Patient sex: M
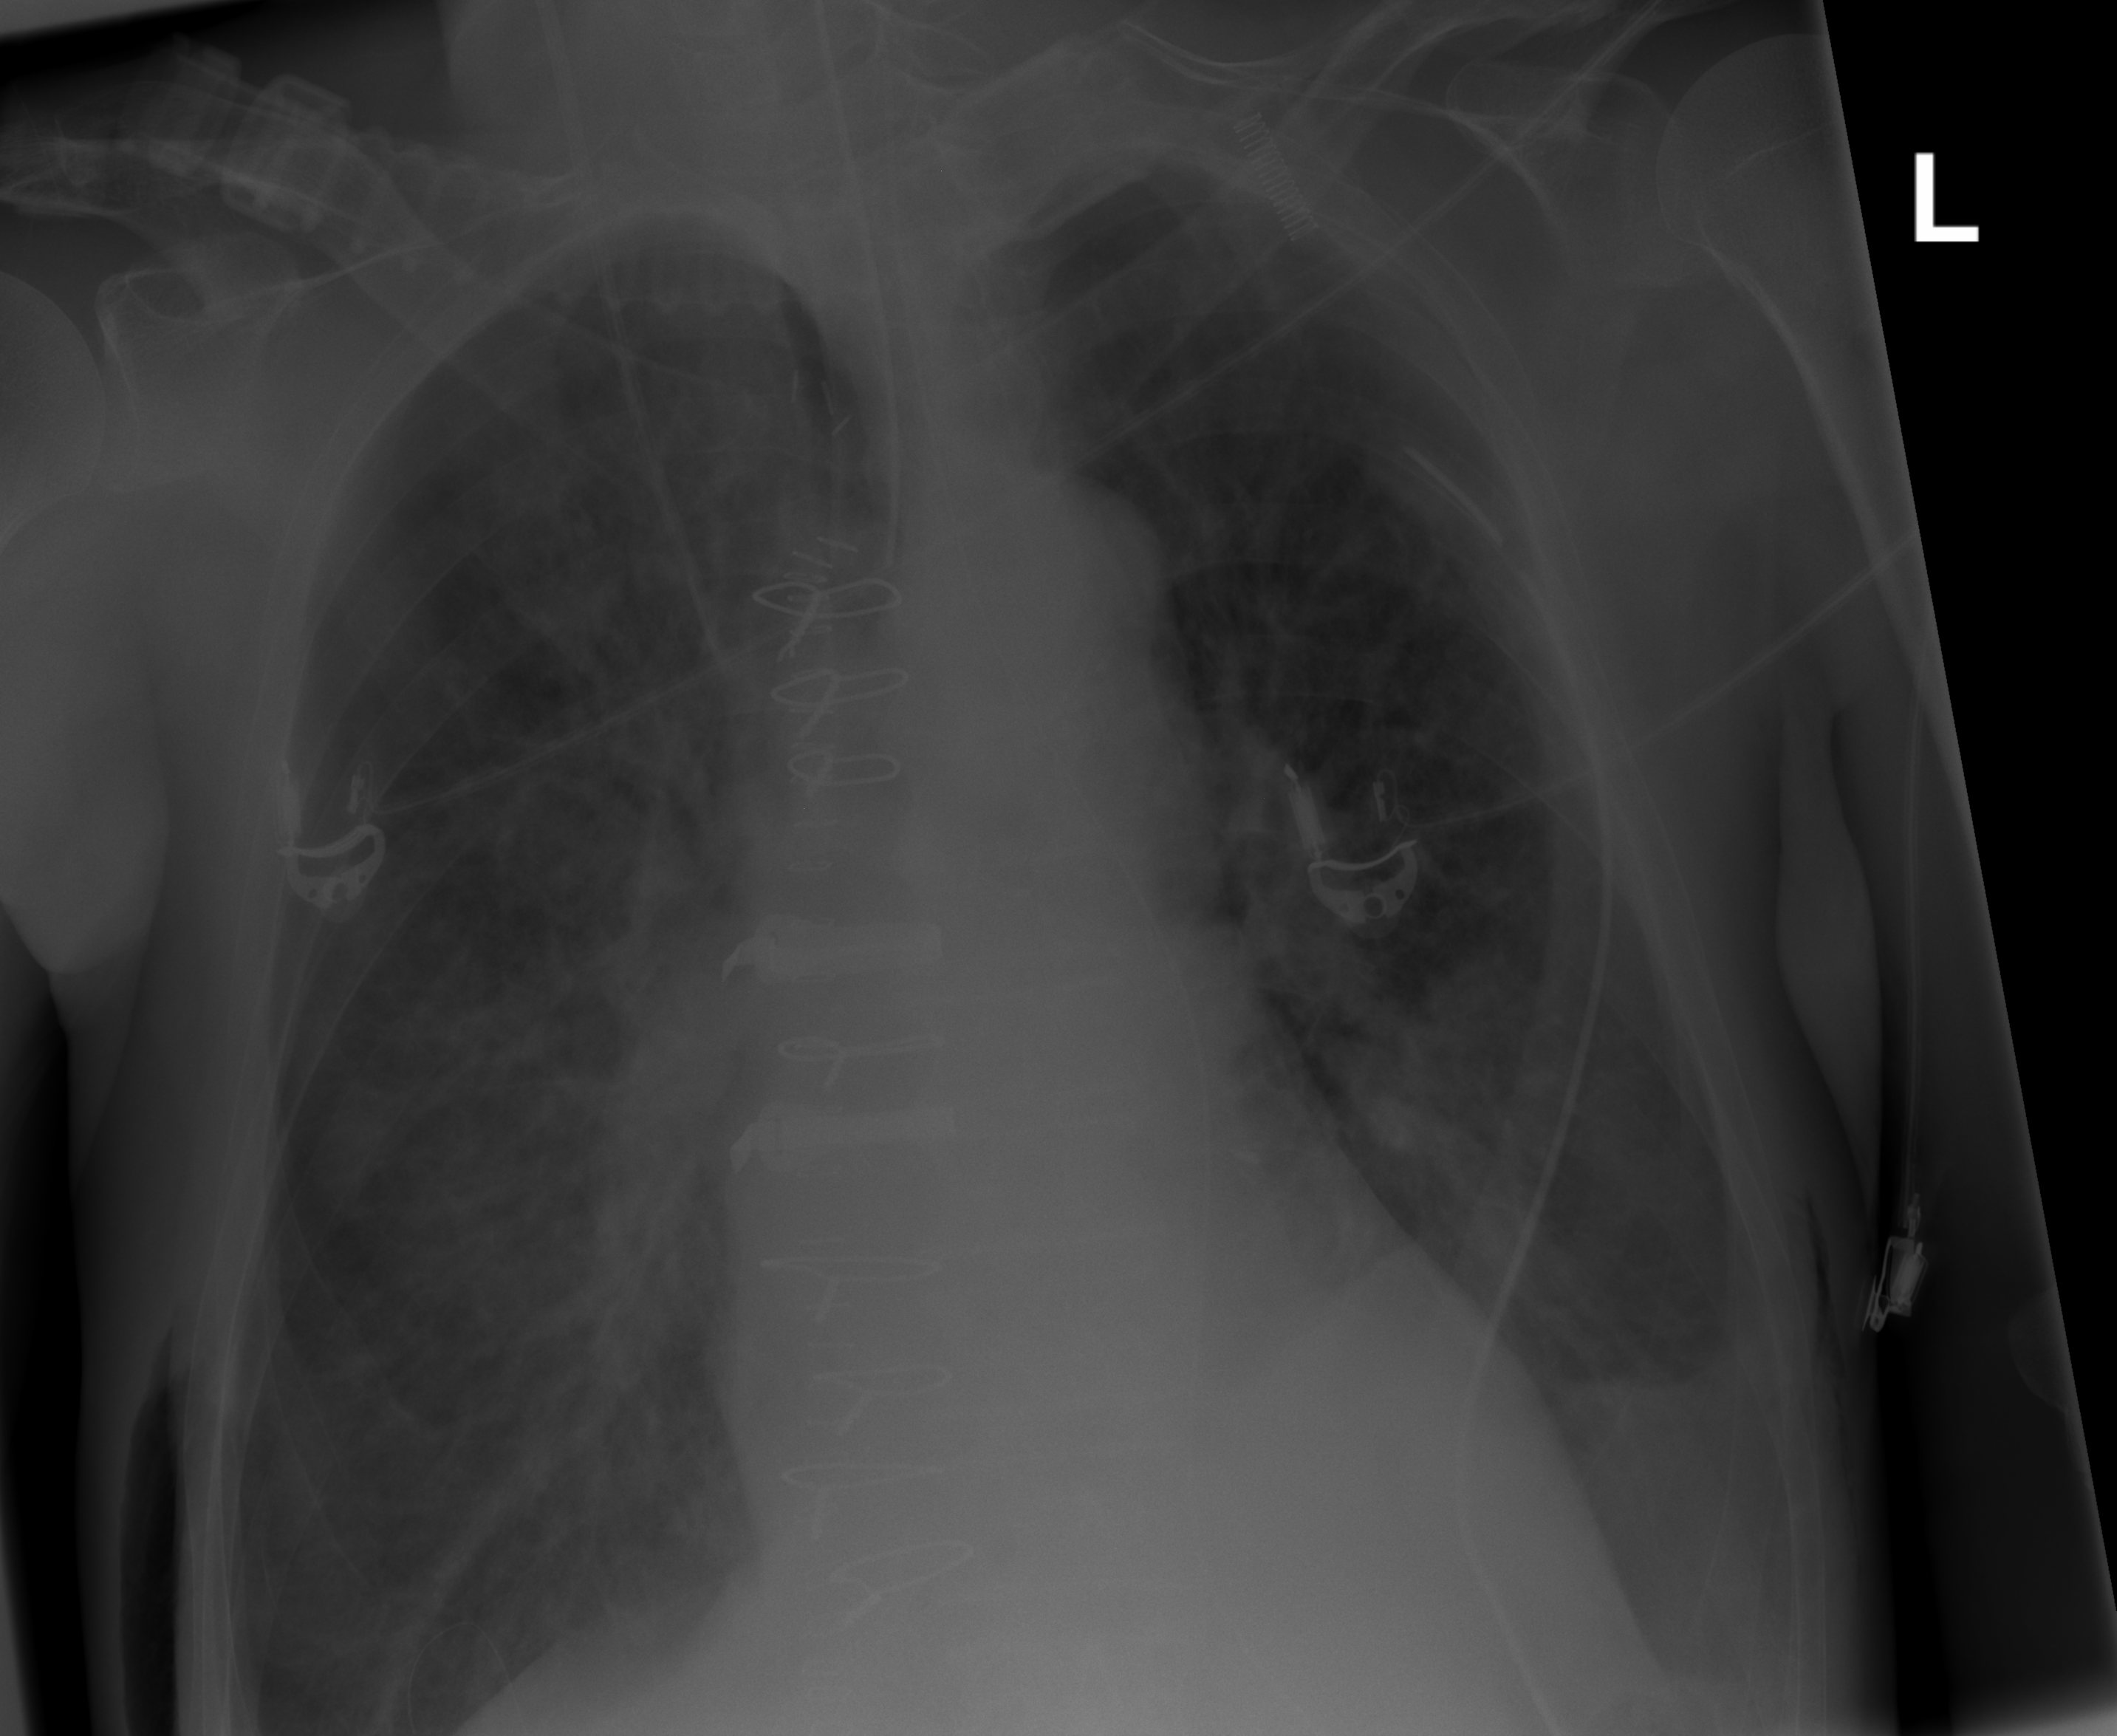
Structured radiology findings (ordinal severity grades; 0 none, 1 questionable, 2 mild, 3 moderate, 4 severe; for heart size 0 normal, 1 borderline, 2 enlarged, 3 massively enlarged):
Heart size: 0
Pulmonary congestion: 0
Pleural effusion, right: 0
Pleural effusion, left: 2
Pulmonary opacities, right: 2
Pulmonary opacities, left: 2
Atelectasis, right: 0
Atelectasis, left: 0